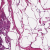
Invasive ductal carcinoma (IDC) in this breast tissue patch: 0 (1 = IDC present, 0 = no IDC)